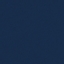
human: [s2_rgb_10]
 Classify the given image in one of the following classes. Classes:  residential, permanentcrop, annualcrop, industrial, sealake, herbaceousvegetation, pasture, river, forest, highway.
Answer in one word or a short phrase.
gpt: SeaLake